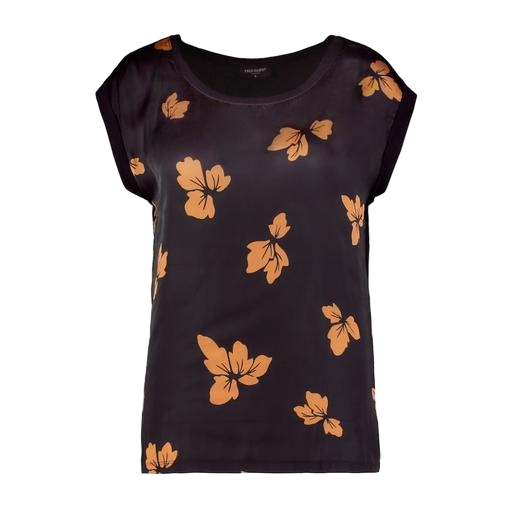
black flower-print tee, black printed short-sleeve top only macy, black hibiscus print t-shirt, white background